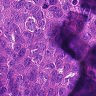
Metastatic tissue present: yes